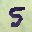
Label: 5